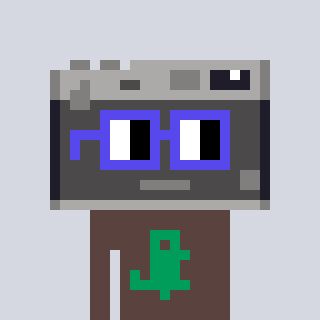
a pixel art character with square blue glasses, a camera-shaped head and a darkbrown-colored body on a cool background